Field crop: tomato
Growth stage: 1
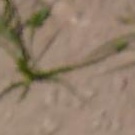
Species: cyperus